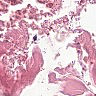
Metastatic tissue present: no